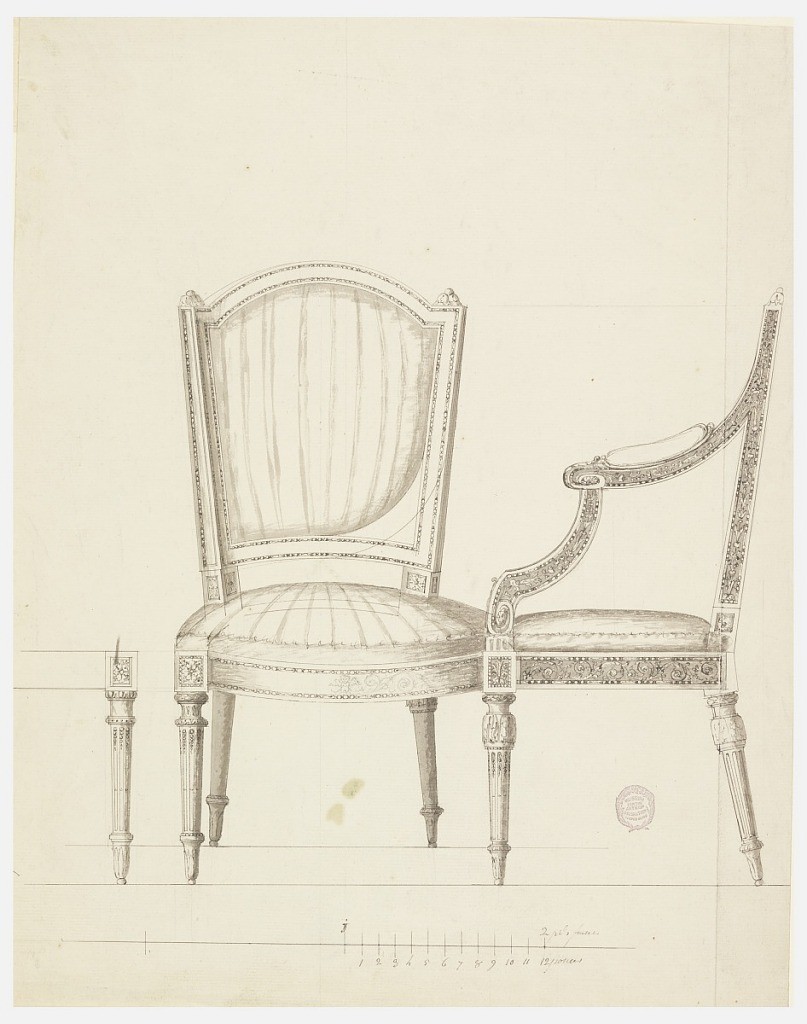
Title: Design for Two Chairs with Alternative Suggestions
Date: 1760–65
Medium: Pen and black ink, brush and gray wash, graphite on paper
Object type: Drawing
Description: In the center, a chair with a convex upholstered seat is shown from the front. The left leg of the right design serves simultaneously as the right foreleg of central design. The frame of the back is suggested. Upholstered entirely or with pierced lower corners; left, a right leg of different design; right, an armchair shown in profile. The seat and the arm show upholsterings, the frame marquetry. The scale is below.